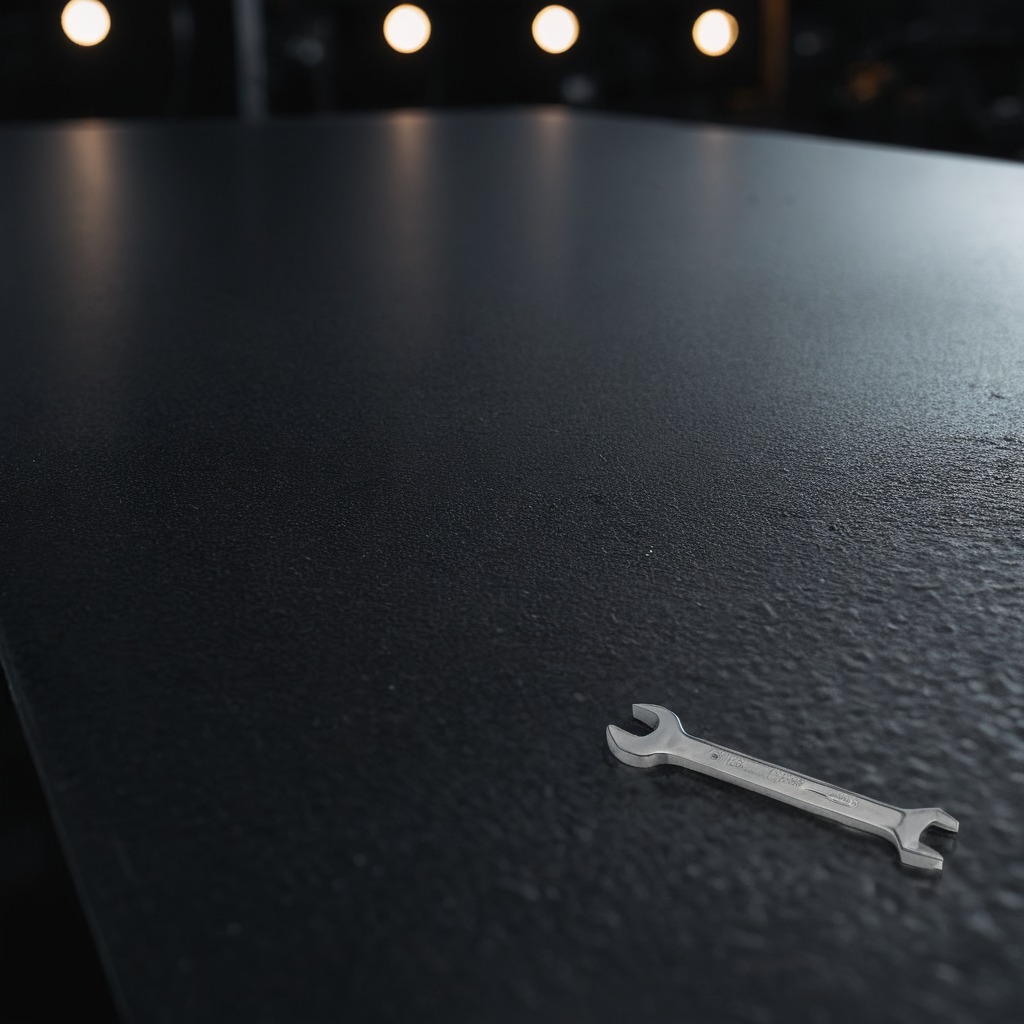
An wrench lies on the tabletop.